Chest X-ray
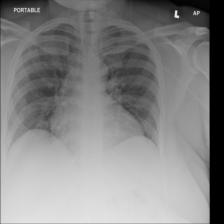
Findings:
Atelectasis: negative
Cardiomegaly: negative
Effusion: negative
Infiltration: negative
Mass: negative
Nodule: negative
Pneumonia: negative
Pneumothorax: negative
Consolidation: negative
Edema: negative
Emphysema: negative
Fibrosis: negative
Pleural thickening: negative
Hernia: negative